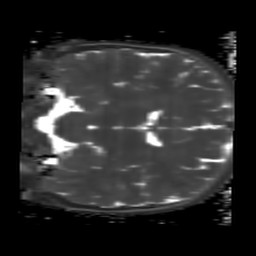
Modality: T2map
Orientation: coronal
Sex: female
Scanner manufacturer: siemens
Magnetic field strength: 3 T
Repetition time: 4 s